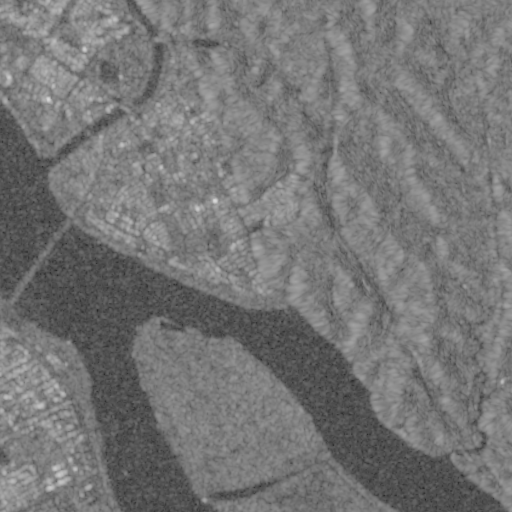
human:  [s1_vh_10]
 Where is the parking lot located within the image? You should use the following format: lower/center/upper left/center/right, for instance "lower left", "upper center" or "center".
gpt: The parking lot is located in the upper left of the image.
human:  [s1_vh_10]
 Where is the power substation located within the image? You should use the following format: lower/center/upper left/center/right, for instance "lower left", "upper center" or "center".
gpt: The power substation is located in the upper center of the image.
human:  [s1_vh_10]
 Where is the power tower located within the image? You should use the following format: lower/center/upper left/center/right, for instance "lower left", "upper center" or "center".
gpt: The power tower is located in the upper center of the image.
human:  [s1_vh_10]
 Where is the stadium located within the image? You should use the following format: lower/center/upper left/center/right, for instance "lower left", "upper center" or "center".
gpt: The stadium is located in the upper left of the image.
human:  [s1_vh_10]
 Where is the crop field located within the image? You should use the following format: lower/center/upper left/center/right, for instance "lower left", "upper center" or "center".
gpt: There is no crop field in the image.

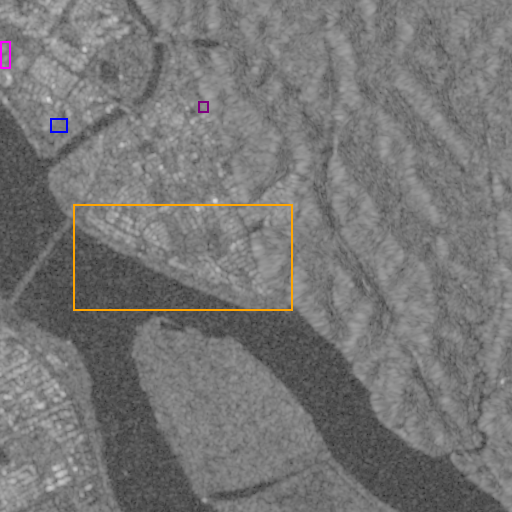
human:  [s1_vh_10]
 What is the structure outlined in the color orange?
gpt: The structure outlined in orange is a park.
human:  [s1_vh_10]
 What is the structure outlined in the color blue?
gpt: The structure outlined in blue is a parking lot.
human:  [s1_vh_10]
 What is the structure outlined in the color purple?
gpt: The structure outlined in purple is a power substation.
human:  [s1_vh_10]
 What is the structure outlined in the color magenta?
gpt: The structure outlined in magenta is a stadium.
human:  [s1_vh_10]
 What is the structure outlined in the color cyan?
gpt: There is no cyan outline.